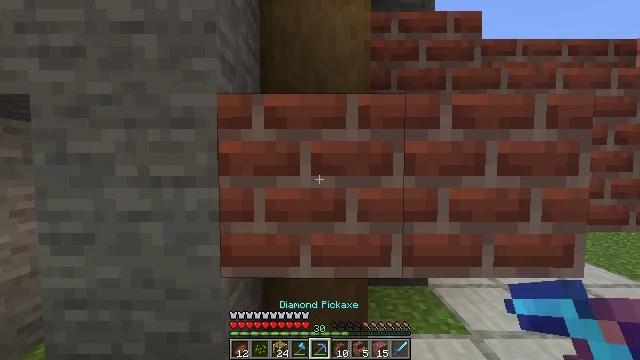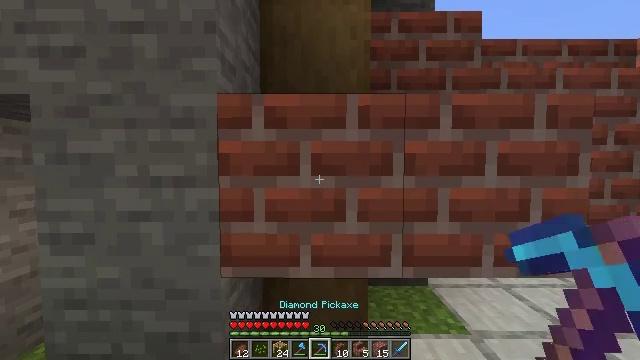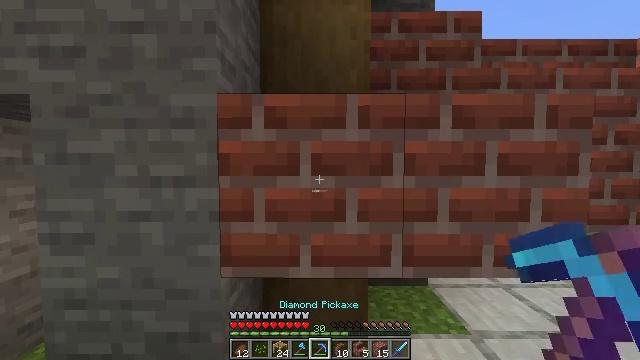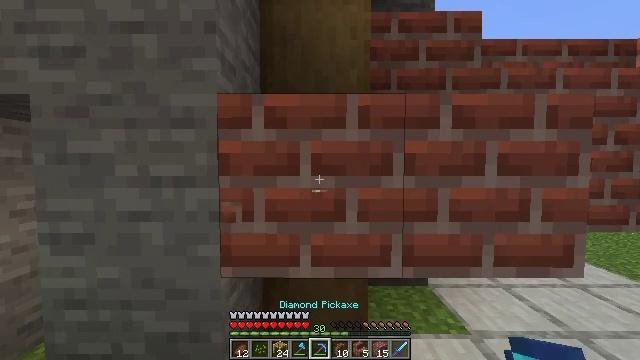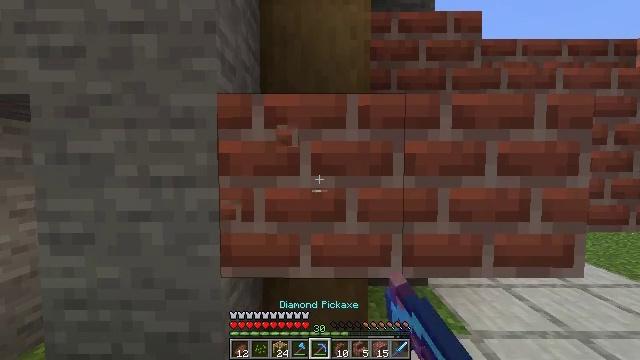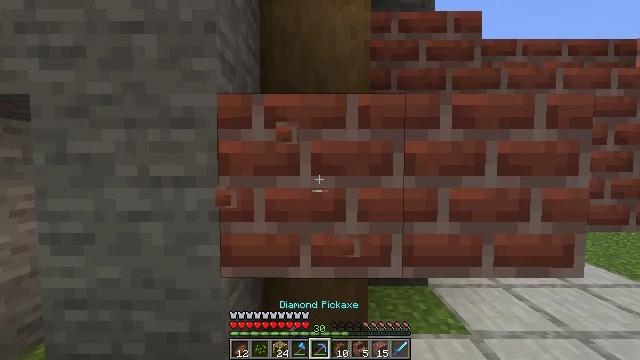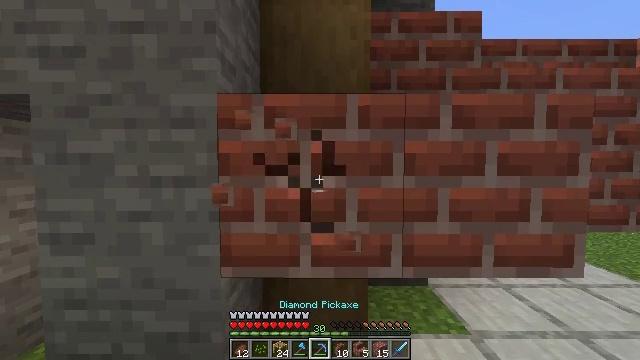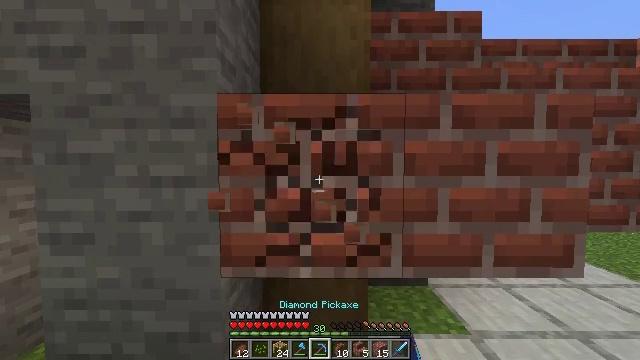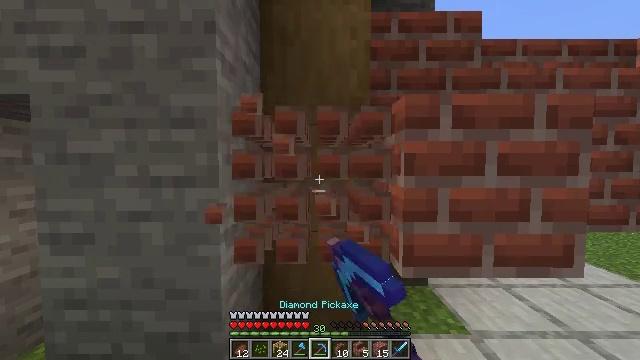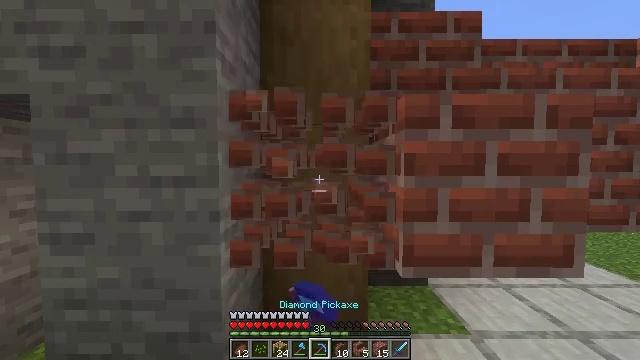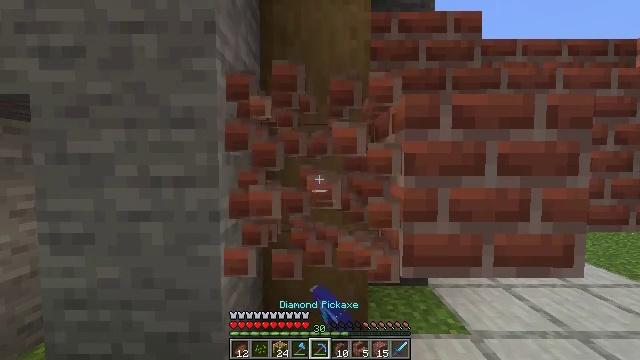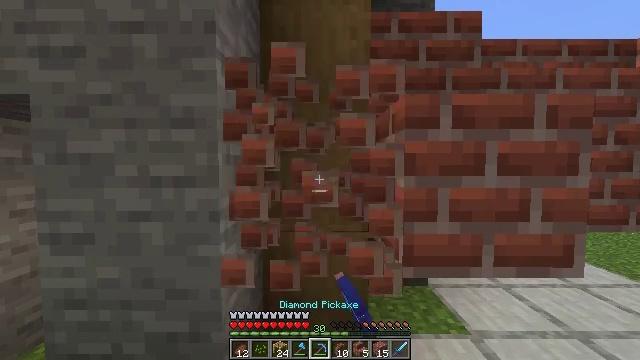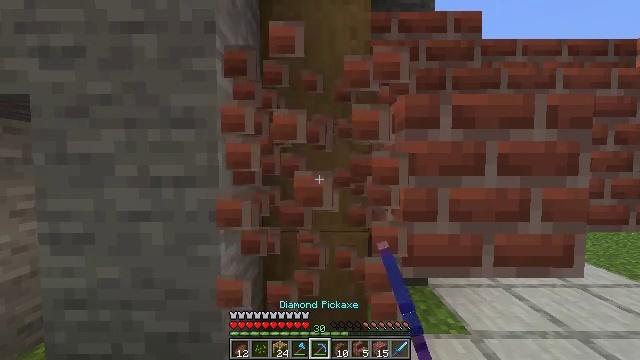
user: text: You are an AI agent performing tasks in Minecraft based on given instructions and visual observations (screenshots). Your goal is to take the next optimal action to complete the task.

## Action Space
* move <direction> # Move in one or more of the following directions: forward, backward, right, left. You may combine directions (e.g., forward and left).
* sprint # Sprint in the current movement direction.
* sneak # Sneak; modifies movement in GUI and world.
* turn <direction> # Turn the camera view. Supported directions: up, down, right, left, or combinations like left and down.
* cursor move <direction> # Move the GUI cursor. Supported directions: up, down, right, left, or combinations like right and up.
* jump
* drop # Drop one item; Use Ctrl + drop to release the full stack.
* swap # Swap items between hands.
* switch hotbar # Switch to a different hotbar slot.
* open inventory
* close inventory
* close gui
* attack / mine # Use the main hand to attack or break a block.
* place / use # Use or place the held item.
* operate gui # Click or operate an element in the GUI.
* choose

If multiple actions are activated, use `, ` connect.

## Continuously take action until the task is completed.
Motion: motion action
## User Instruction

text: Mine bricks from a structure.
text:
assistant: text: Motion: no_op
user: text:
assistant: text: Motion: no_op
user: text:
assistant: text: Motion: attack / mine
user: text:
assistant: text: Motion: attack / mine
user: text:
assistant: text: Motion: attack / mine
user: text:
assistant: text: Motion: attack / mine
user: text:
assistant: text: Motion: attack / mine
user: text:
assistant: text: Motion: attack / mine
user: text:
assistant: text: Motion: attack / mine
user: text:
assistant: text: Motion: no_op
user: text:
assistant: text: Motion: no_op
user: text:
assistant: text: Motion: no_op
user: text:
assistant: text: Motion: no_op